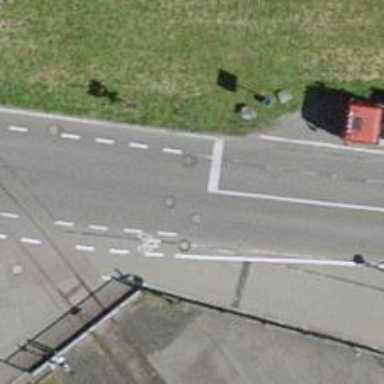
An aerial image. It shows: Unclassified road with designated cycle lane.